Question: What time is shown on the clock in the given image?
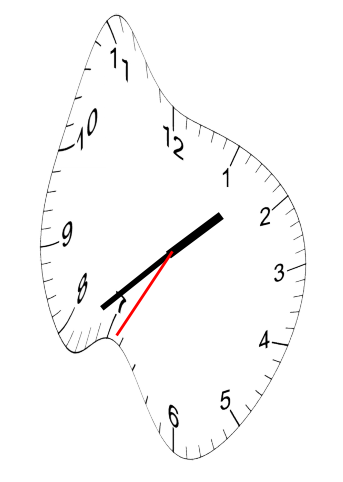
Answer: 01:38:35